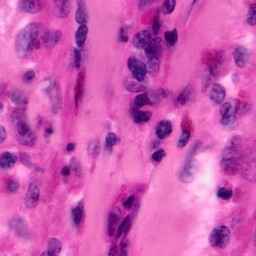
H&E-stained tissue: Pancreatic